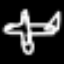
Label: airplane